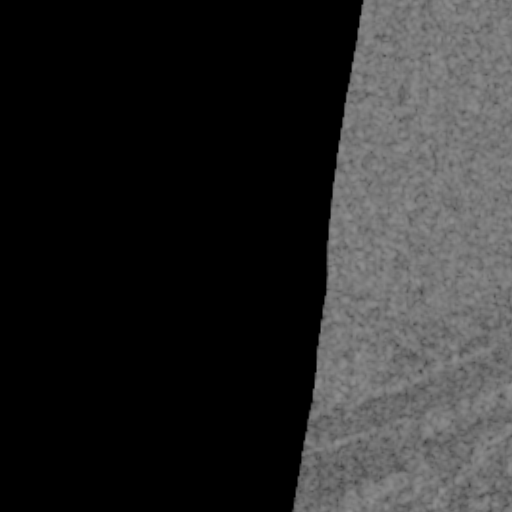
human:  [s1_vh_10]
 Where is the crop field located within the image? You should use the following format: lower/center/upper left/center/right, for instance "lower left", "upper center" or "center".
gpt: The crop field is located in the upper left of the image.
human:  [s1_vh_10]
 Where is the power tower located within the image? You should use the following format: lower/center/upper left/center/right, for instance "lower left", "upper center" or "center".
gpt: The power tower is located in the lower center of the image.
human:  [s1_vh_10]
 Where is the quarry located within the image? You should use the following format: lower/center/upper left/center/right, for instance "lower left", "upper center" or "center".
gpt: The quarry is located in the lower center of the image.
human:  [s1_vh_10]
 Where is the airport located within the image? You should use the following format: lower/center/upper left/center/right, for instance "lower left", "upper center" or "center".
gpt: There is no airport in the image.

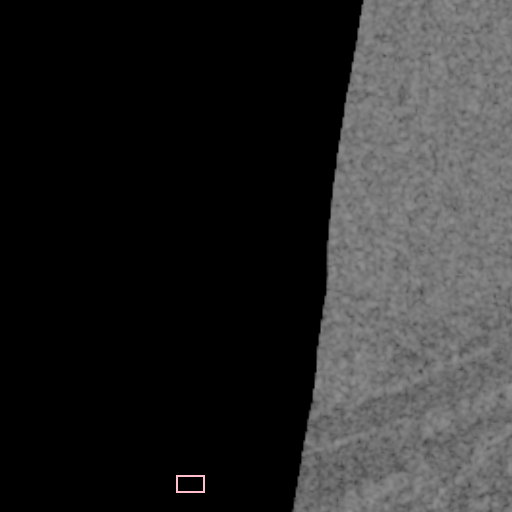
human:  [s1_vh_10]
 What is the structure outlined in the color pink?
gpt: The structure outlined in pink is a quarry.
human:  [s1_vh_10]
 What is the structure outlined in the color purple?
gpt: There is no purple outline.